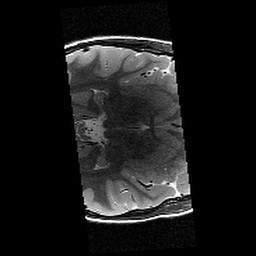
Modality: T2w
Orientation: axial
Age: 11
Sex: male
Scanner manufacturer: siemens
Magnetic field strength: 3 T
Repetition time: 9.23 s
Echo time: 0.067 s